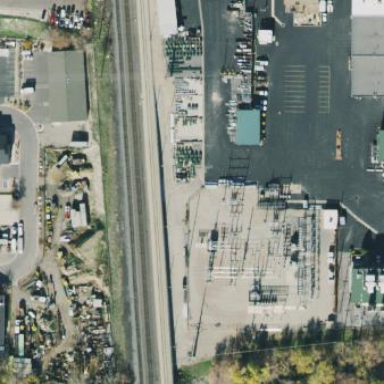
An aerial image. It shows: Power substation.